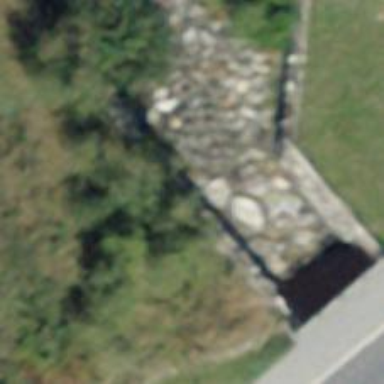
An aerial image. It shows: Retaining wall.